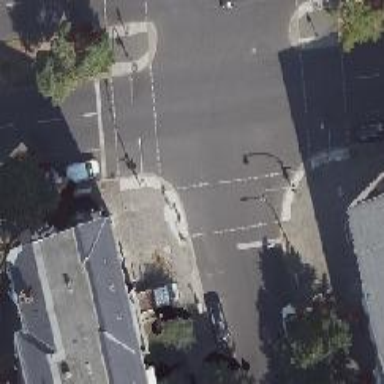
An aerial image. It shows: Road with traffic signals.